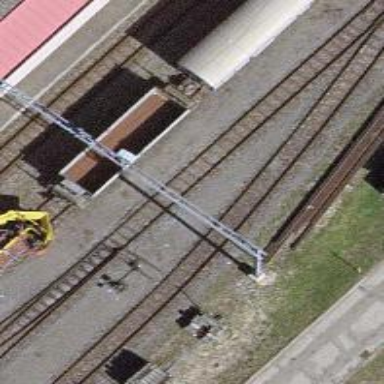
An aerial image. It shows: Narrow-gauge railway yard with electrified contact lines.